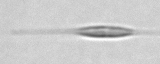
Label: Cylindrotheca